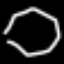
Label: octagon